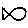
Label: fish